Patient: sex M, age 73
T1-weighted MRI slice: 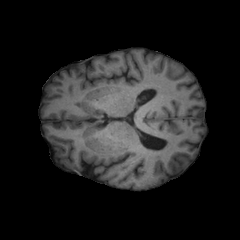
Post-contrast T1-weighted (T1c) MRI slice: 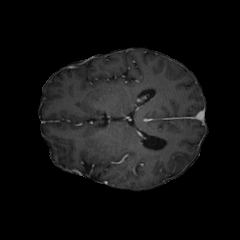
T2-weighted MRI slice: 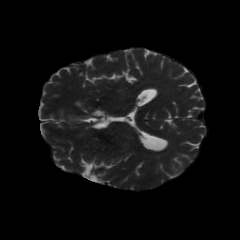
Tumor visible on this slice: no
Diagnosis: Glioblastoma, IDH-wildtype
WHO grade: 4